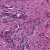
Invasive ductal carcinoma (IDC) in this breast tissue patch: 0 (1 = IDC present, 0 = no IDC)